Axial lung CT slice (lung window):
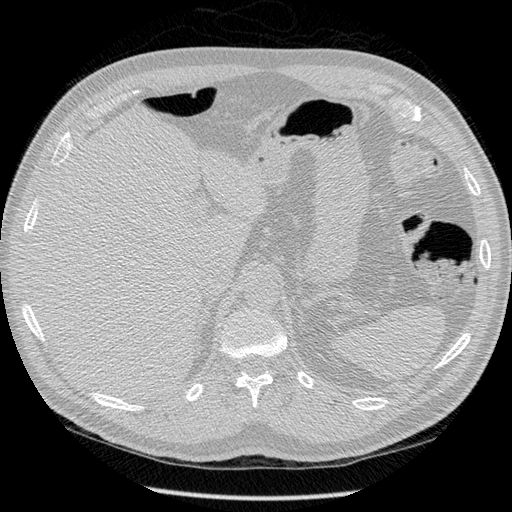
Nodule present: no